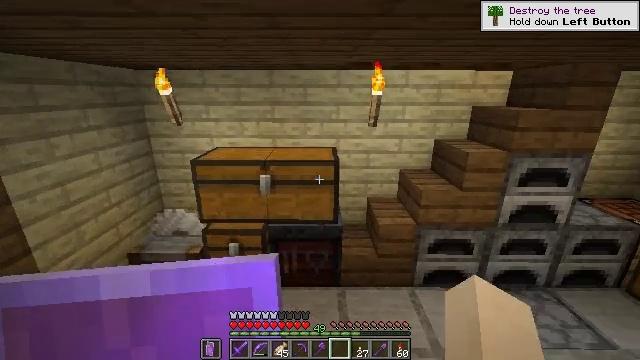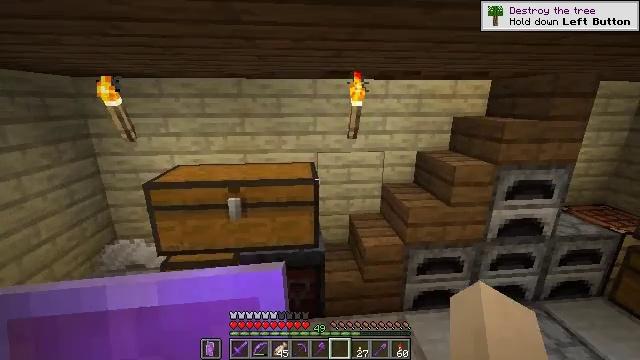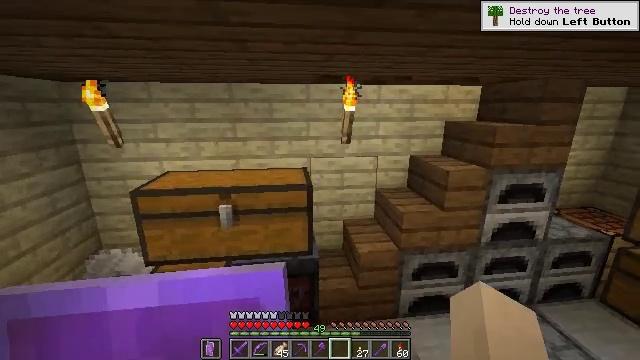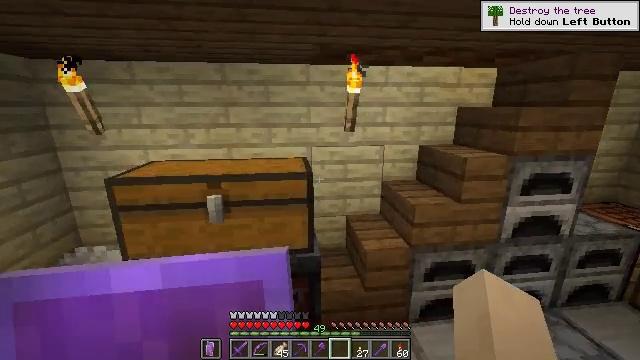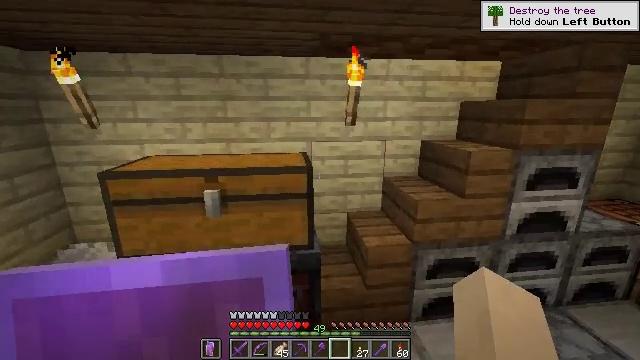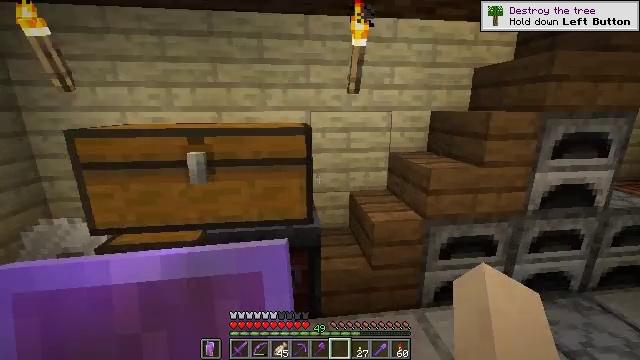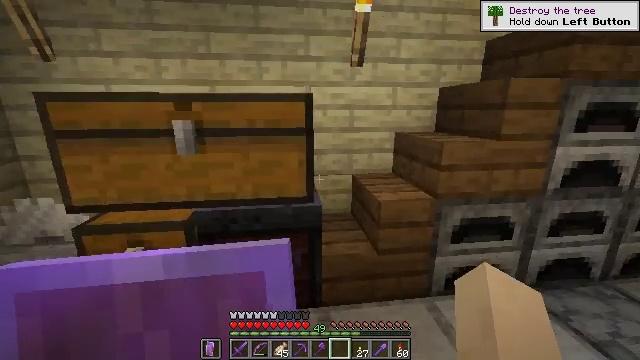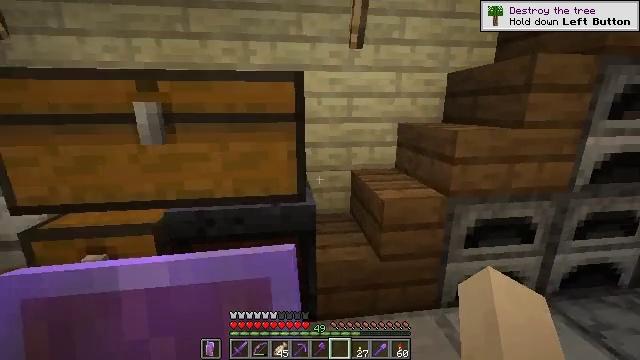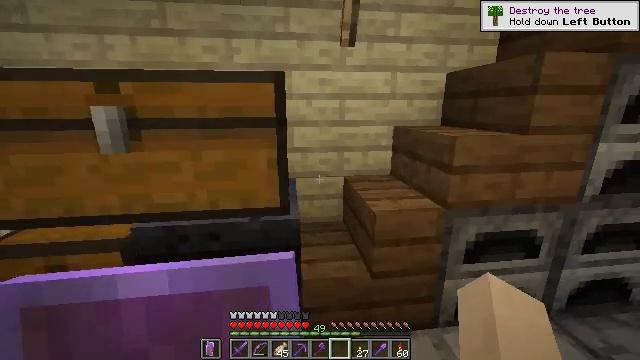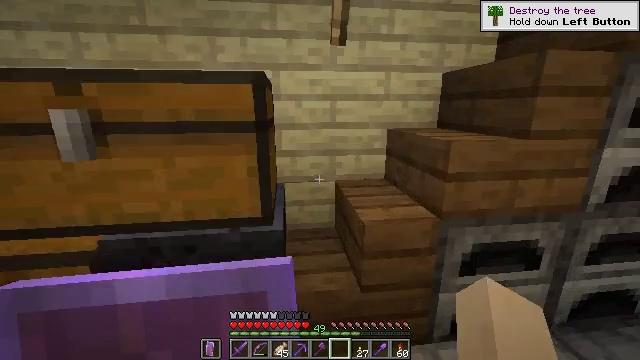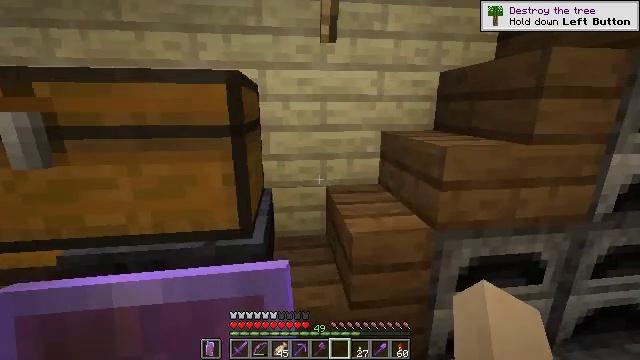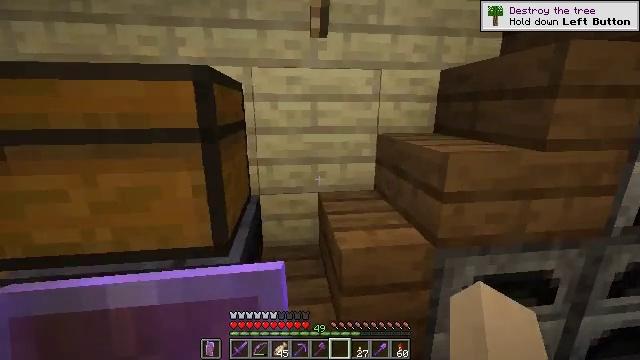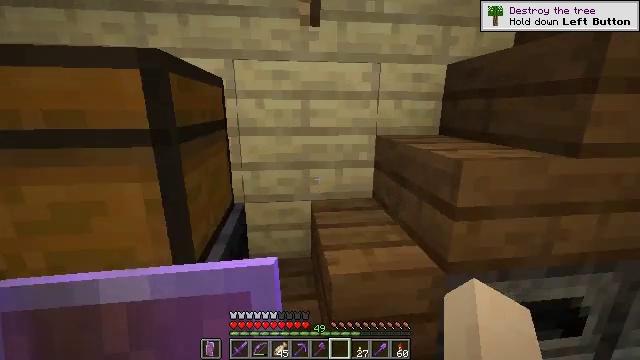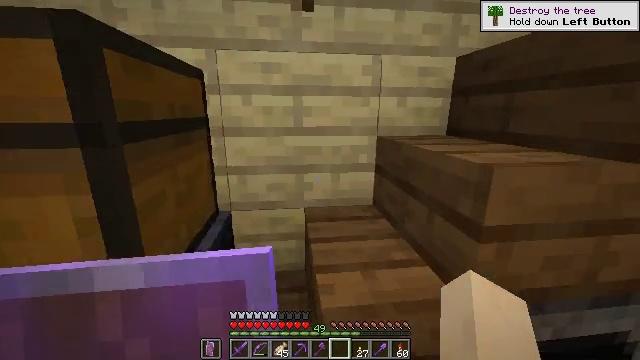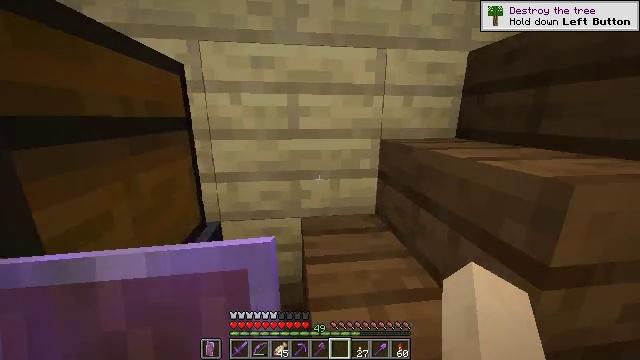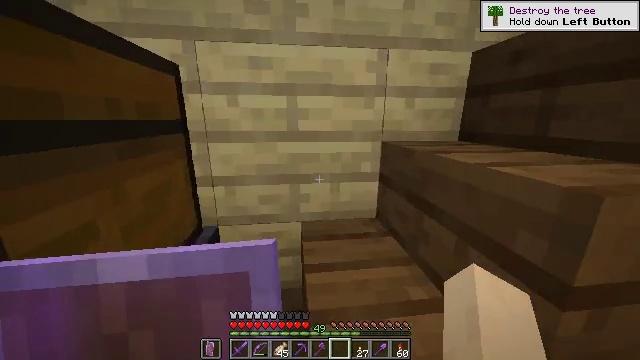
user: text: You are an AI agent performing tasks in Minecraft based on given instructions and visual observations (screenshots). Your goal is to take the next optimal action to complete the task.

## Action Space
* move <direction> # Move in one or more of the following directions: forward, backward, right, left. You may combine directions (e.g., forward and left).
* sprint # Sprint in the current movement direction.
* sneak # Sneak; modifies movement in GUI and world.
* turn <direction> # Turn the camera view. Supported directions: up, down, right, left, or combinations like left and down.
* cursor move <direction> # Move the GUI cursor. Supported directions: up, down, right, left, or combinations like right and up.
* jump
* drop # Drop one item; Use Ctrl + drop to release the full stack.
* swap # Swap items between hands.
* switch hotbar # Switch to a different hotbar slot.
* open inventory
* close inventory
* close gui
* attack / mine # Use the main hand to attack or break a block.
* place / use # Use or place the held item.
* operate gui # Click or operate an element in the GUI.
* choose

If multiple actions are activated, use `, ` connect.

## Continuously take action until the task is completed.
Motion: motion action
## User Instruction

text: With a piece of stone, craft a stone button.
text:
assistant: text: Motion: move forward, turn right and up
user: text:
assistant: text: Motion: move forward, turn right and up
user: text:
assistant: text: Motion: move forward
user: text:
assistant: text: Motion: move forward
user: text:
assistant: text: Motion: move forward
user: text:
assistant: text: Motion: move forward
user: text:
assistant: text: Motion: move forward and move right
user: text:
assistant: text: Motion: move forward and move right
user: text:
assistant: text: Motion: move forward and move right
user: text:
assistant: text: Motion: move forward
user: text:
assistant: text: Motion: move forward
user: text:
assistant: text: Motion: move forward, sprint
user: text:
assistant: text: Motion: move forward, sprint
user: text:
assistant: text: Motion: move forward, sprint
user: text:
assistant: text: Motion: move forward, sprint
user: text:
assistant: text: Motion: move forward, sprint, turn left
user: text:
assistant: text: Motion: move forward, sprint, turn left
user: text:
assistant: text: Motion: move forward, sprint, turn left, jump
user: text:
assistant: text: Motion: move forward, sprint, jump
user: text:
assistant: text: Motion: move forward, sprint, jump
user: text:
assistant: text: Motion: move forward, sprint, jump
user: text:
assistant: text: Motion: move forward, sprint
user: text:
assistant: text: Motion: move forward, sprint
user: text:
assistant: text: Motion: move forward, sprint
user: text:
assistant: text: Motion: move forward, sprint, turn right and up
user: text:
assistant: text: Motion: move forward, sprint, turn right and up
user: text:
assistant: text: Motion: move forward, sprint, turn right and up
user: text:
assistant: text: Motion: move forward, sprint, turn right and up
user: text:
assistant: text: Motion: move forward, sprint, turn right and up
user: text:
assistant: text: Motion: move forward, sprint